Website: lowes
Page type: order-tracking
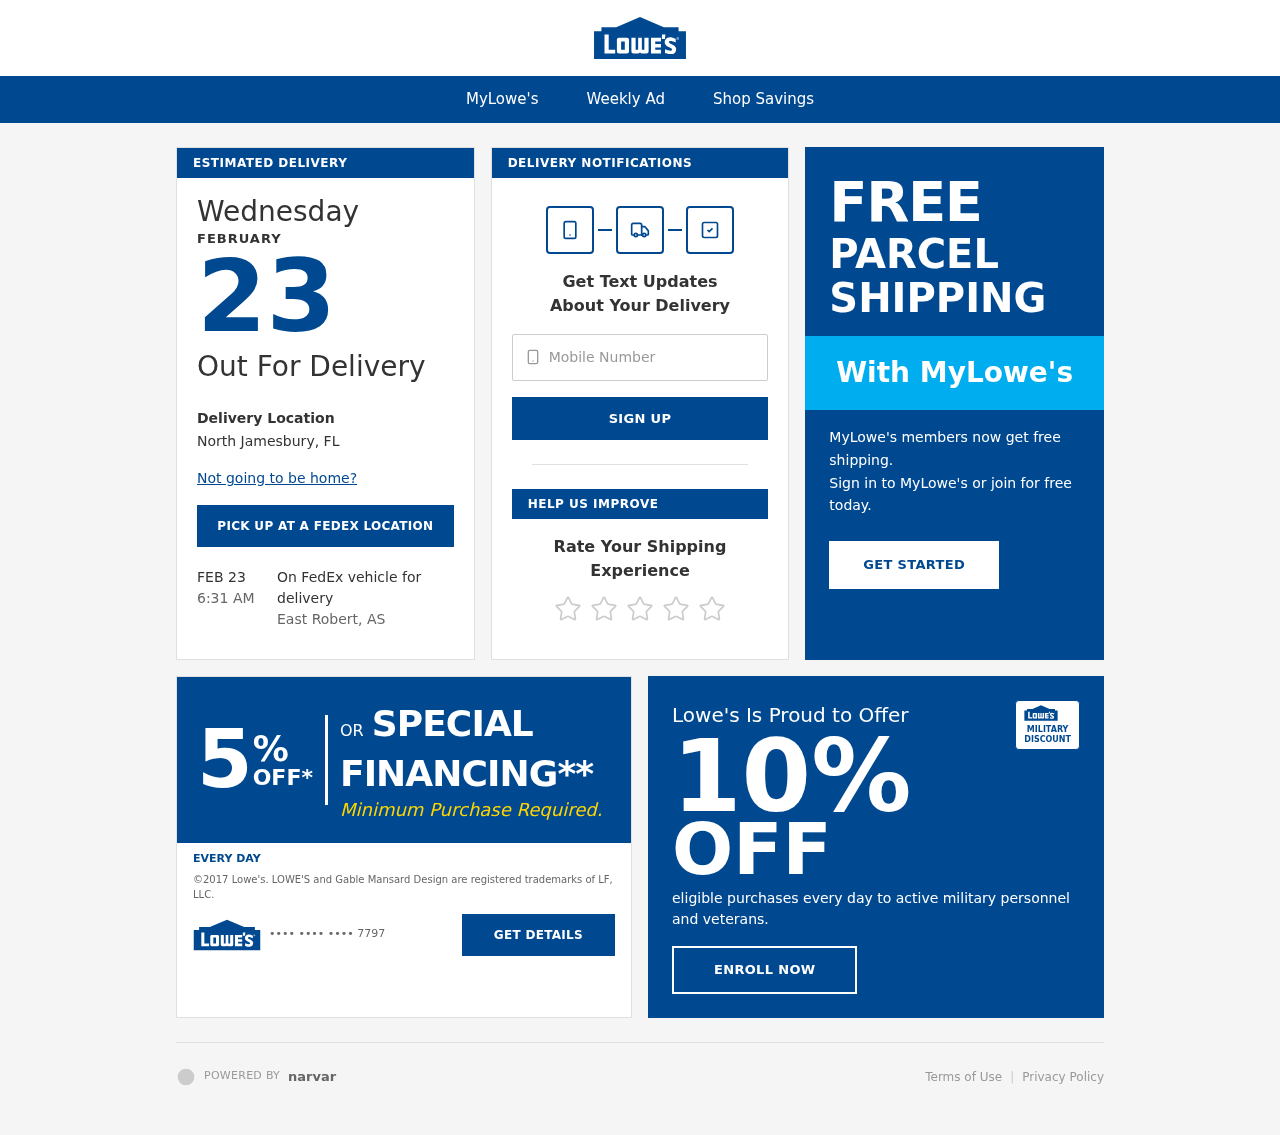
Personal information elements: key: PII_CARD_LAST4
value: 7797
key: PII_PHONE
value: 7722333385
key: PII_CITY_STATE
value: North Jamesbury, FL
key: PII_CITY_STATE2
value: East Robert, AS
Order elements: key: ORDER_DELIVERY_DATE
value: FEB 23
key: ORDER_DELIVERY_DATE
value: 6:31 AM
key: ORDER_DELIVERY_DATE
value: FEBRUARY
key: ORDER_DELIVERY_DATE
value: Wednesday
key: ORDER_DELIVERY_DATE
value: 23